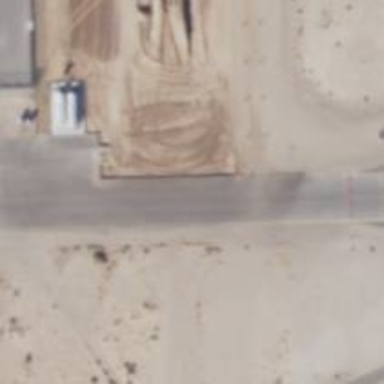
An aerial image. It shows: Image of taxiway at airport.